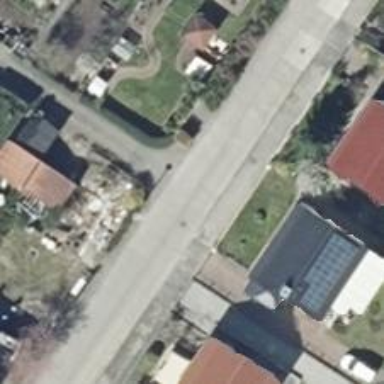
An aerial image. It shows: Smoothly paved residential road.